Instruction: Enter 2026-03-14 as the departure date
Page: home
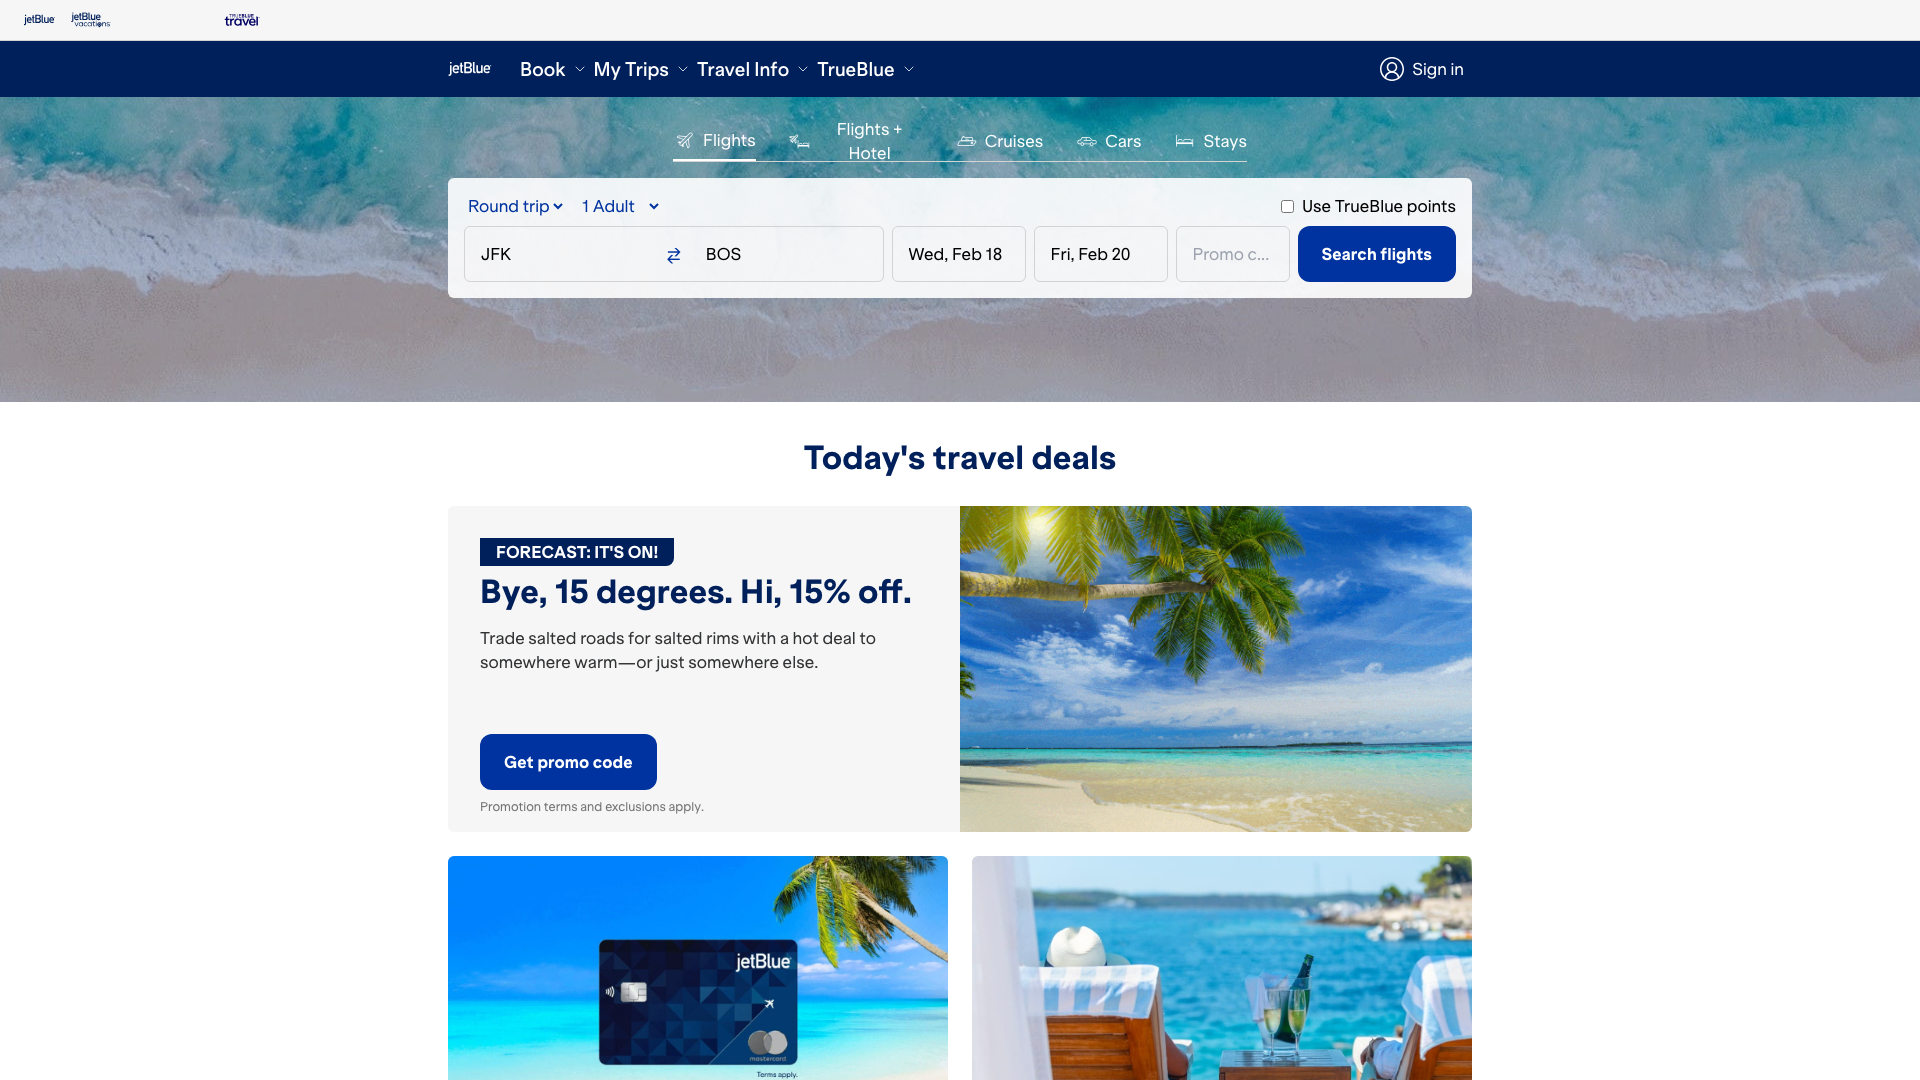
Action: type